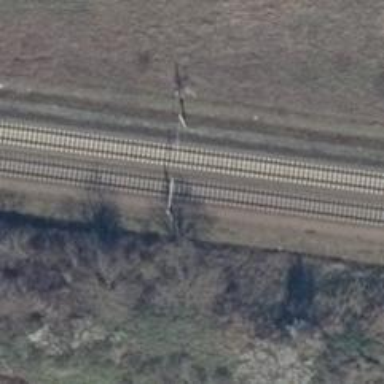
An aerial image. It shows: Railway milestone with catenary mast.